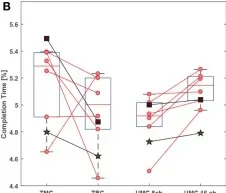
Completion time.
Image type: chart (chart)